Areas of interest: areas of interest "Park Square"
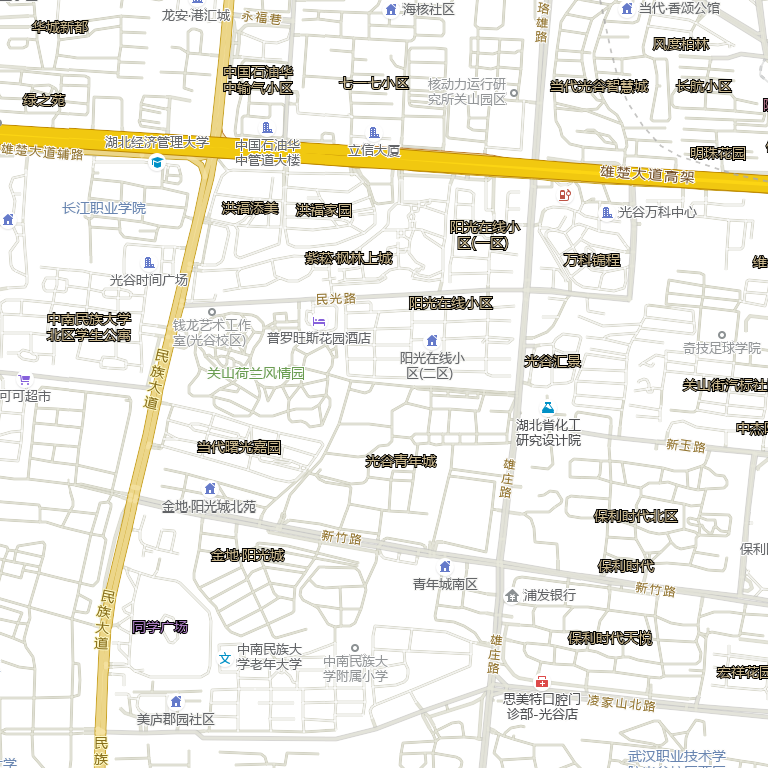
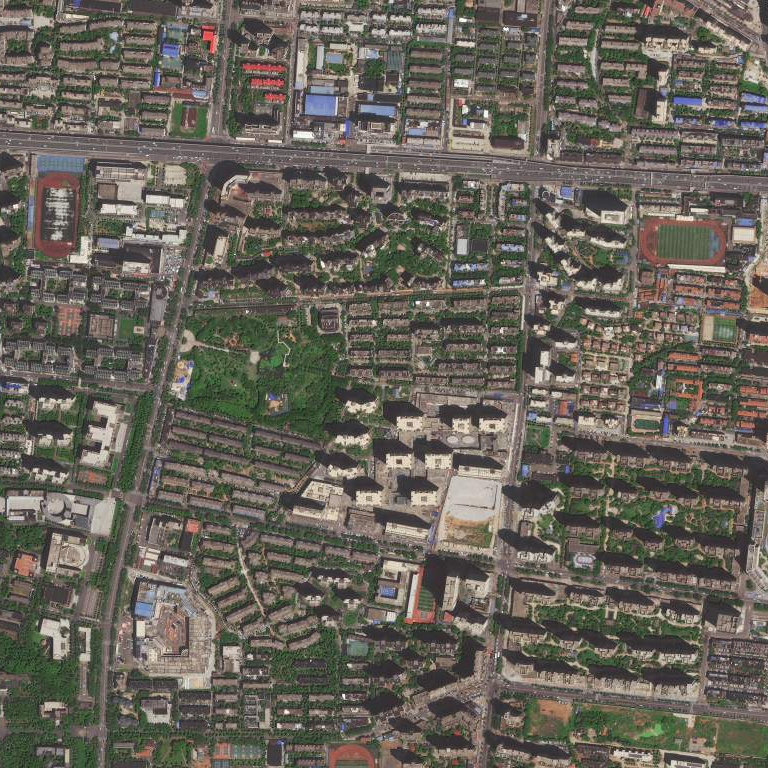